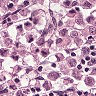
Metastatic tissue present: yes